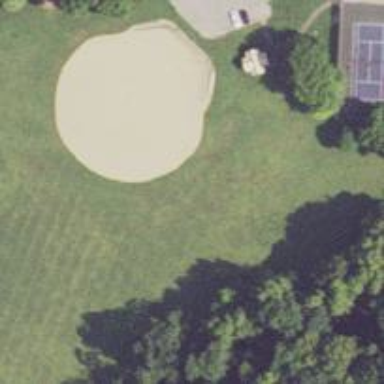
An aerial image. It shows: Baseball infield on pitch designated for leisure land.